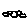
Label: car